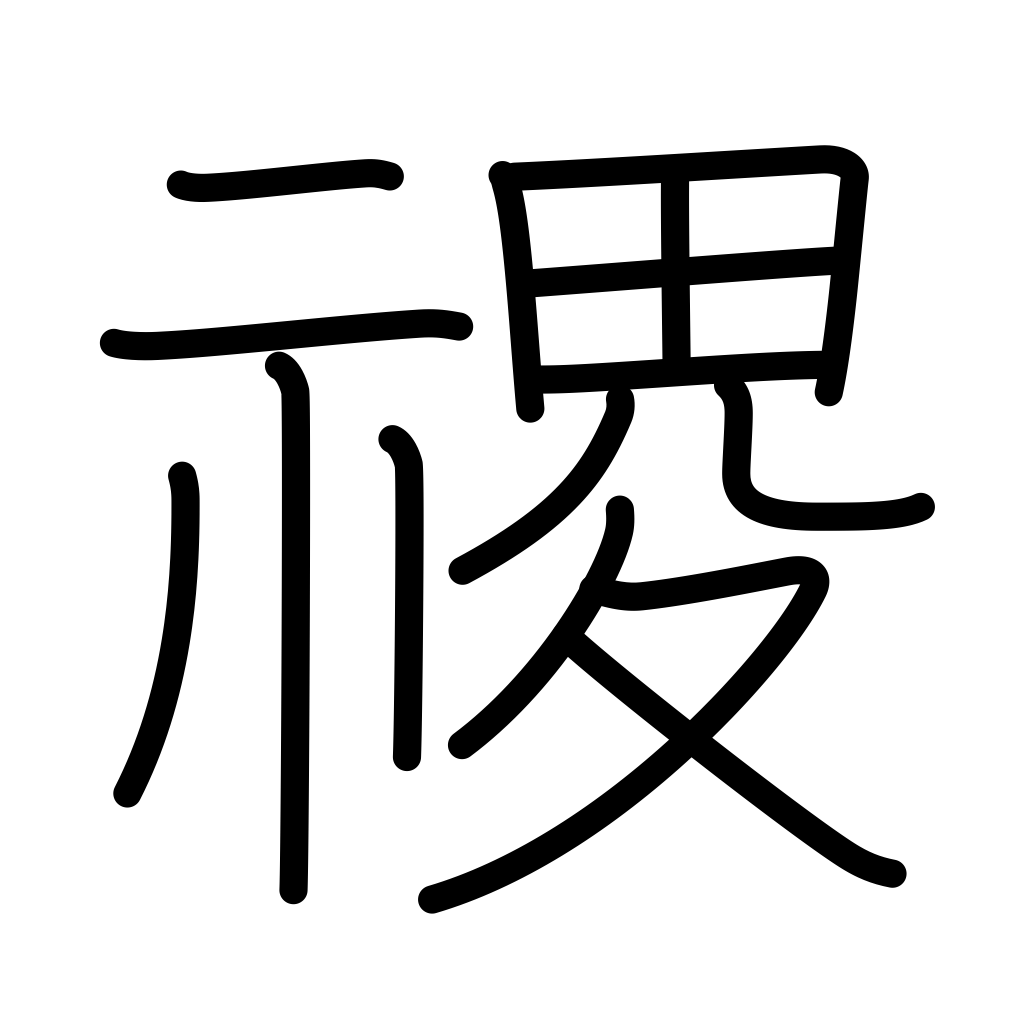
Meaning: proper name